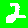
Digit: 2